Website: lowes
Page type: order-returns
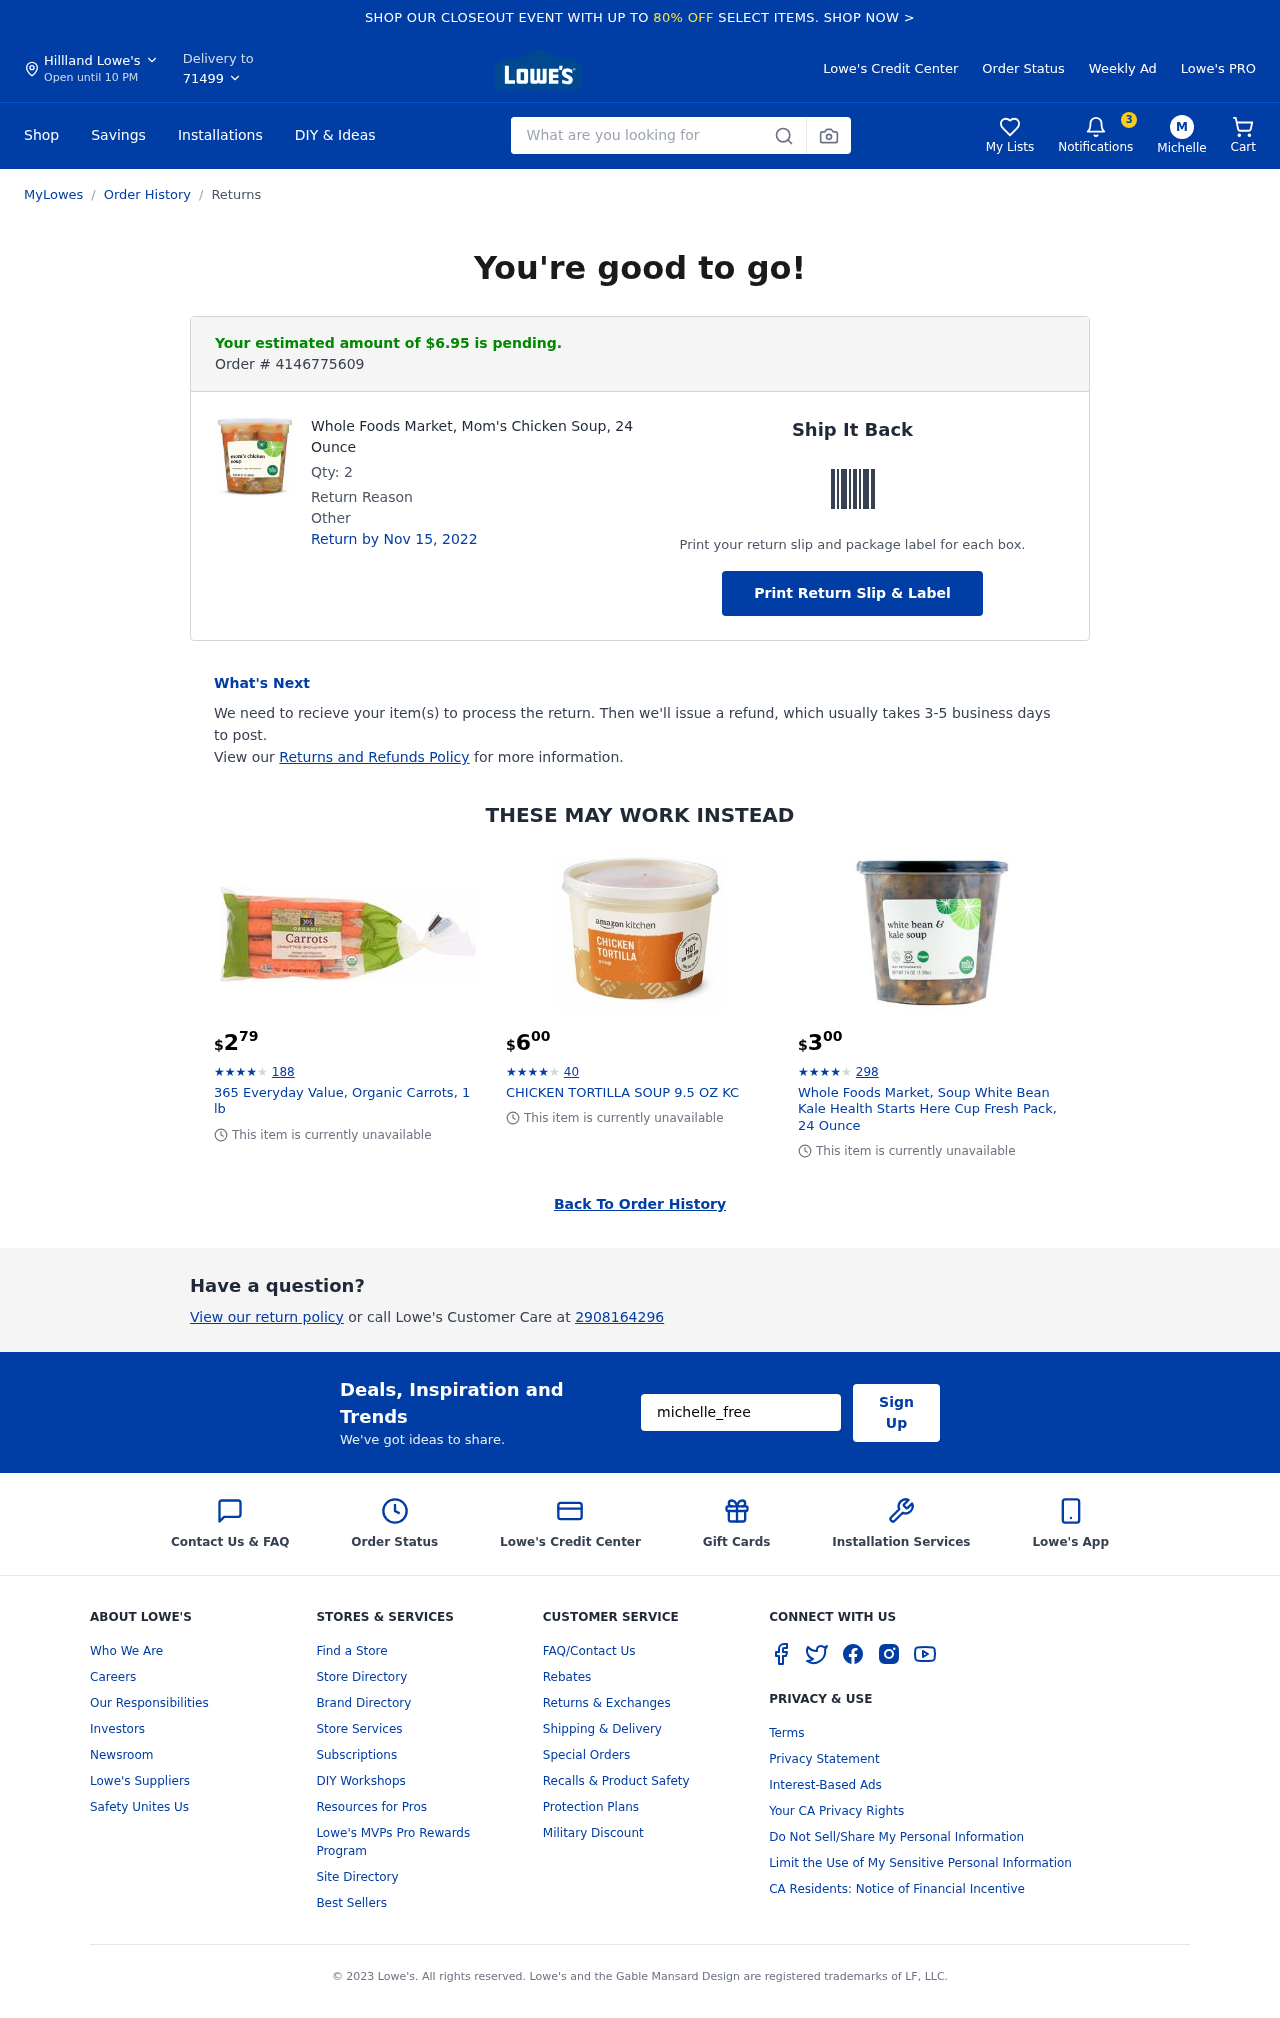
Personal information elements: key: PII_CITY
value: Hillland
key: PII_EMAIL
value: michelle_freeman@gmail.com
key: PII_FIRSTNAME
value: Michelle
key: PII_PHONE
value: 2908164296
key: PII_POSTCODE
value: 71499
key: PII_FIRSTNAME_INITIAL
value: M
Product elements: key: PRODUCT1_NAME
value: Whole Foods Market, Mom's Chicken Soup, 24 Ounce
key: PRODUCT1_QUANTITY
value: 2
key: PRODUCT2_NAME
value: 365 Everyday Value, Organic Carrots, 1 lb
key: PRODUCT2_NUM_RATINGS
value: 188
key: PRODUCT2_PRICE
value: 2.79
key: PRODUCT2_RATING
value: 4.4
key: PRODUCT3_NAME
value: CHICKEN TORTILLA SOUP 9.5 OZ KC
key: PRODUCT3_NUM_RATINGS
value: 40
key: PRODUCT3_PRICE
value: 6
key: PRODUCT3_RATING
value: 4.5
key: PRODUCT4_NAME
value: Whole Foods Market, Soup White Bean Kale Health Starts Here Cup Fresh Pack, 24 Ounce
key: PRODUCT4_NUM_RATINGS
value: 298
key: PRODUCT4_PRICE
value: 3
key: PRODUCT4_RATING
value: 4.4
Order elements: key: ORDER_NUM_ITEMS
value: Cart
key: ORDER_TOTAL
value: Your estimated amount of $6.95 is pending.
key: ORDER_ID
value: Order # 4146775609
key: ORDER_RETURN_BY_DATE
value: Return by Nov 15, 2022
Search elements: key: HEADER_SEARCH
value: What are you looking for
Other elements: key: NOTIFICATION_COUNT
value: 3